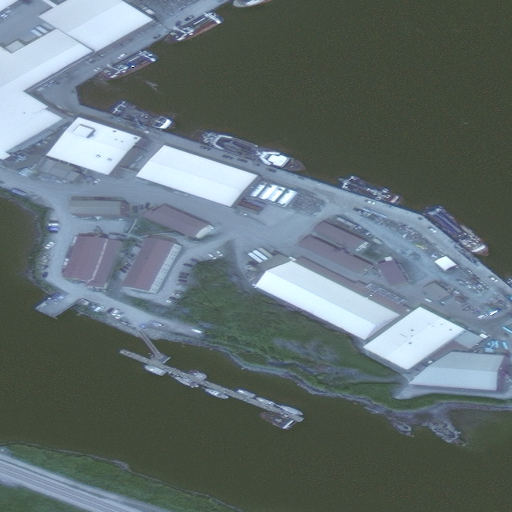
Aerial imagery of island in Alaska named Expedition Island containing only unknown